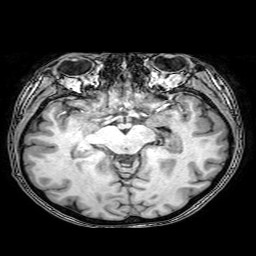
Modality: T1w
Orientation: coronal
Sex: female
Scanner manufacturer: philips
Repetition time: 0.008145 s
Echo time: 0.00373 s